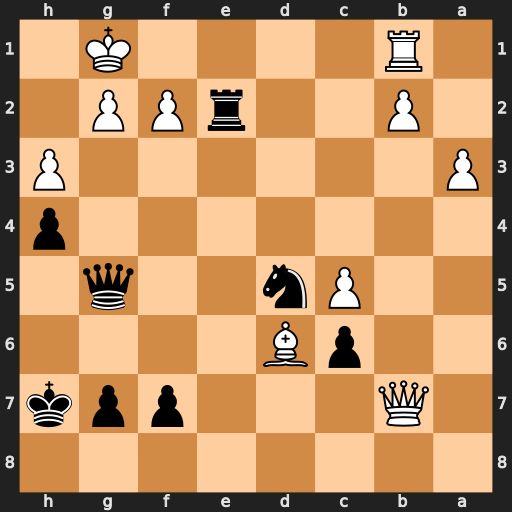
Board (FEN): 8/1Q3ppk/2pB4/2Pn2q1/7p/P6P/1P2rPP1/1R4K1
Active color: b
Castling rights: -
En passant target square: -
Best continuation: Ne3 Qxc6 Qf5 Rf1 Nxf1